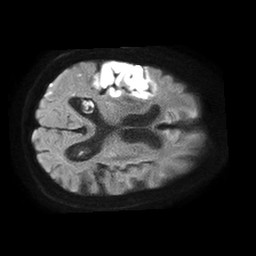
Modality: TRACE
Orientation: axial
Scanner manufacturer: philips
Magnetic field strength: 1.5 T
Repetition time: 4.6 s
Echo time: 0.08631 s